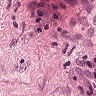
Metastatic tissue present: no